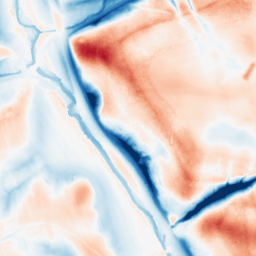
Category: classical
Decomposition family: uniform
Decomposition parameters: size: 50
Upsampling method: quadratic
Upsampling parameters: scale: 2
Upsampling scale: 2